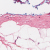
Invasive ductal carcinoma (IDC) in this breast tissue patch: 0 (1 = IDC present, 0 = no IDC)